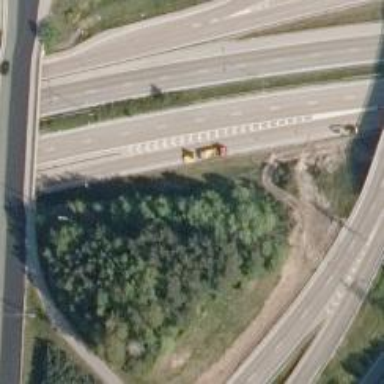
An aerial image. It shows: Asphalt motorway link.